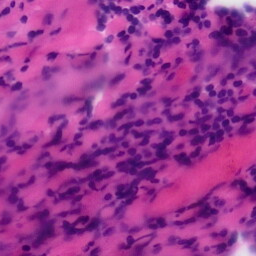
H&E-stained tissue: Tonsil